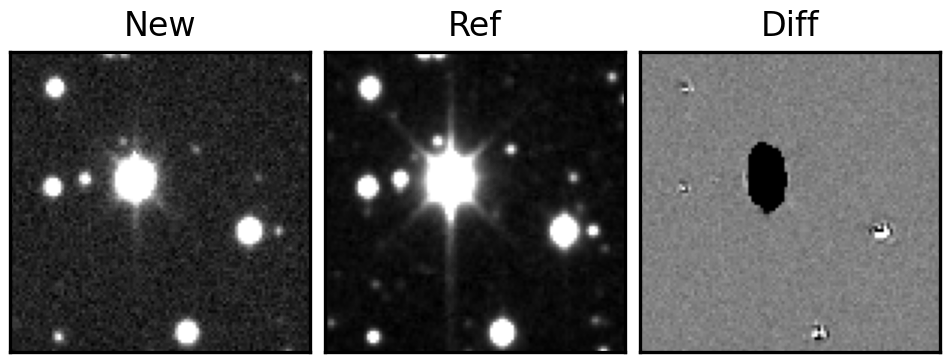
Label: bogus